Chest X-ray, PA view. Patient: 49 years old, sex M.
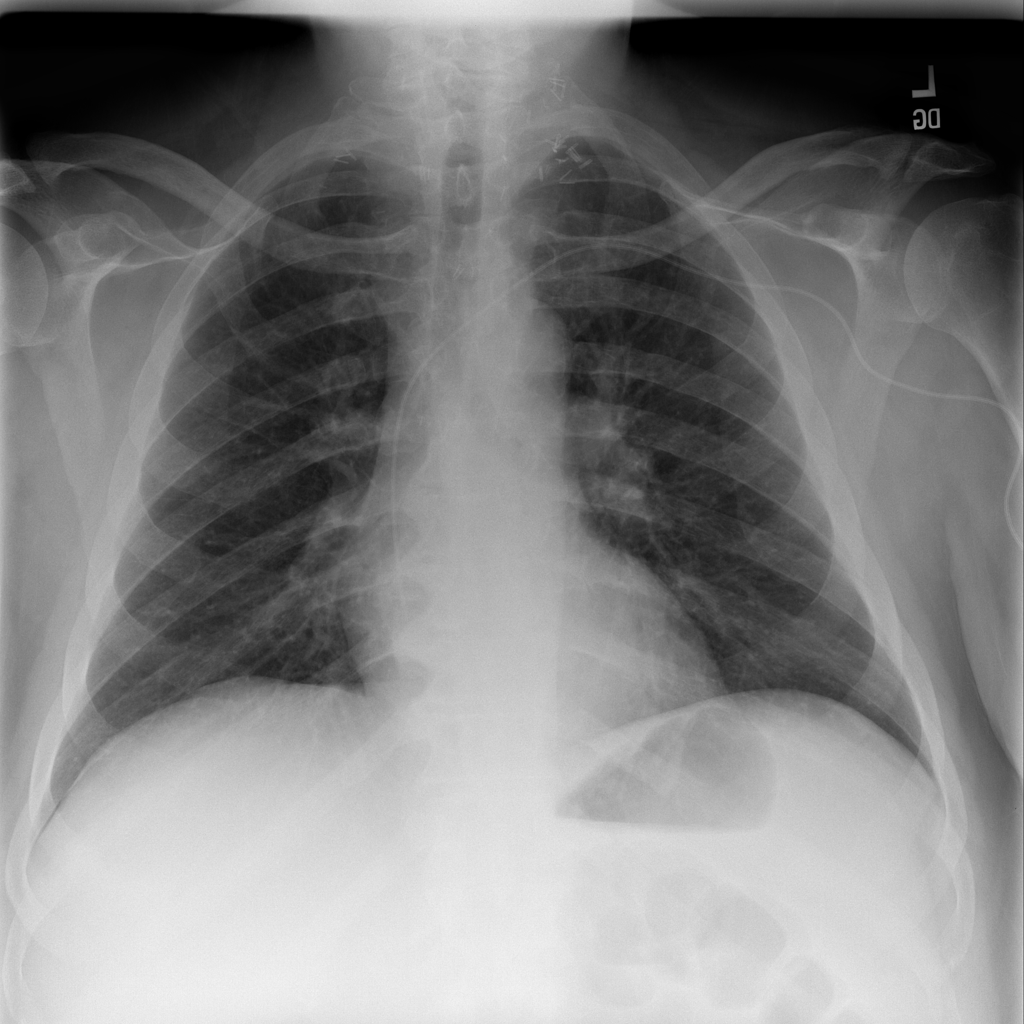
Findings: No Finding